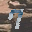
Label: 7